Question: I had 'feature' branch and then 'master' branch.
I made copy of 'feature' to 'feature1' and master copy to 'master1'
Then i
'''
git checkout master1
git merge feature1
# Resolved all conflicts and commited
'''
Then i went
'''
git checkout master
git rebase master1
'''
Then i did 1 more commit on master to fix the things
Now i have master branch as i like but i can't push it.
so ideally i want to have this new master branch code on my previous 'feature' branch
so that my all previous commits are there as well and i can continue commiting like before

SO in the picture top '42bb' is my master 'HEAD'
and bottom '161a' is my feature branch.
I want my feature branch 'HEAD' to be '42bb' or may be a new commit on feature branch which is equal to '42bb' commit
I did this but was not sure if that was right
'git reset --hard master' on my feature branch
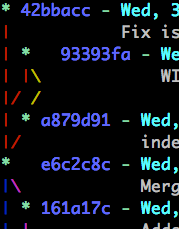
Answer: > I want my feature branch HEAD to be 42bb
'''
git checkout feature
# standard warning about reset --hard being working directory unsafe
git reset --hard HEAD
'''
> may be a new commit on feature branch which is equal to 42bb commit
This one is a little more complex.
'''
git commit-tree -p feature -m "commit msg" 42bb^{tree}
'''
That will create a commit parented by 161a with the tree contents of 42bb.
You'd need to update feature branch to point to the returned SHA with 'git update-ref'